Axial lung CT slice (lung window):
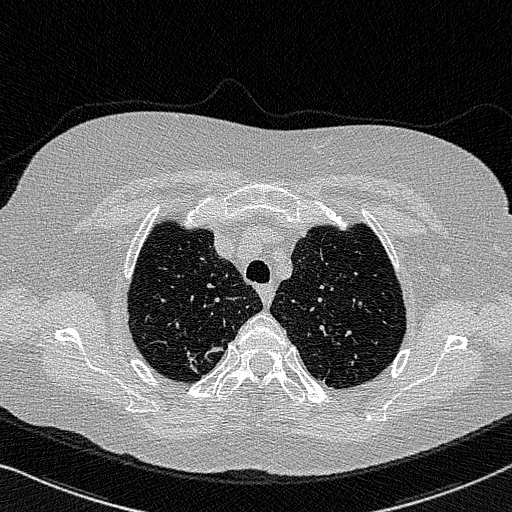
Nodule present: no